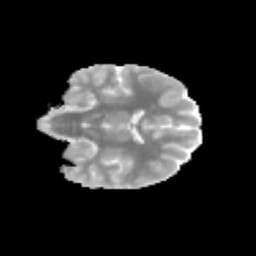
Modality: MD
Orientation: coronal
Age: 12
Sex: female
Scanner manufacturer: siemens
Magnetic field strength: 3 T
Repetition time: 3.8 s
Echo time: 0.07 s